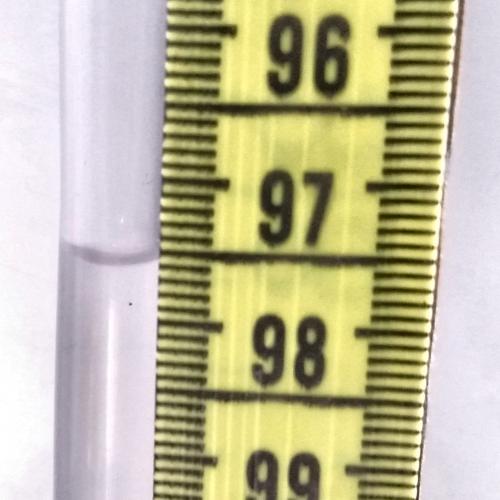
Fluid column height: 97.6 cm